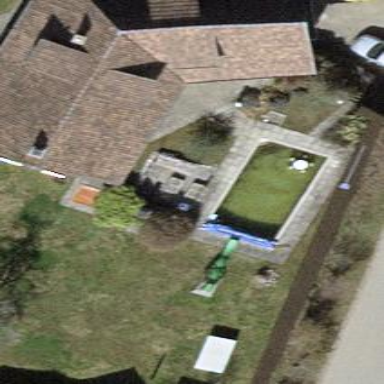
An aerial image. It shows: Swimming pool located in leisure land.